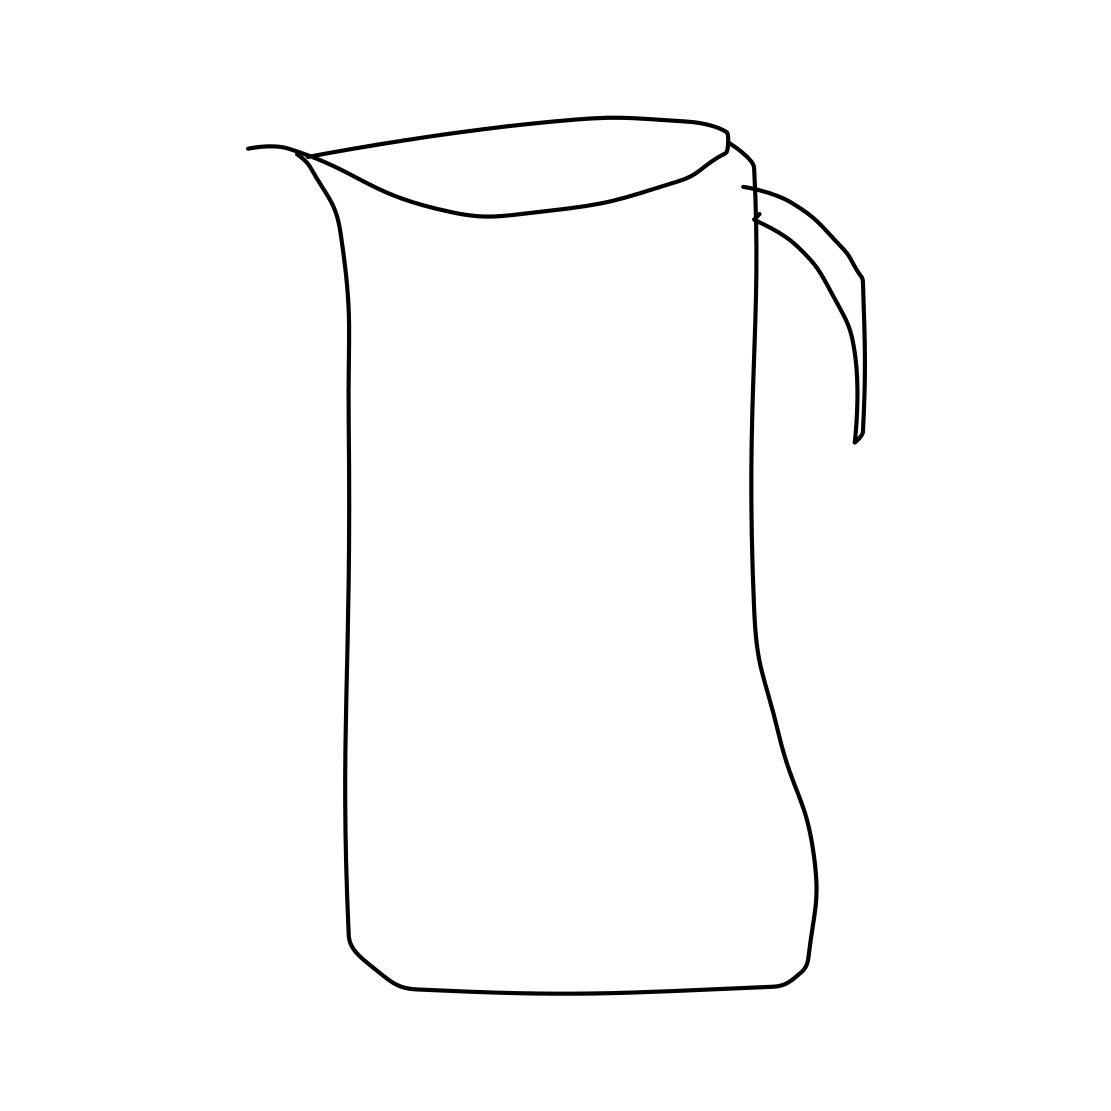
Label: mug